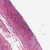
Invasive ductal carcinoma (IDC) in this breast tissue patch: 0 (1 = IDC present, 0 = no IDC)